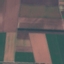
Land use / land cover class: AnnualCrop